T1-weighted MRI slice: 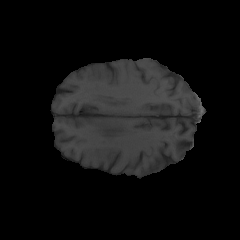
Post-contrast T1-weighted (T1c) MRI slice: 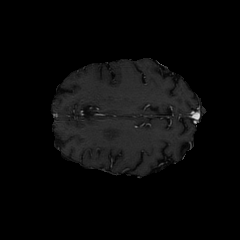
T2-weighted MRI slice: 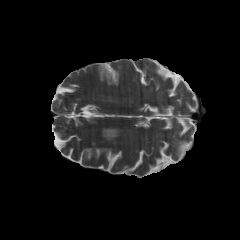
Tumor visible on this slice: no